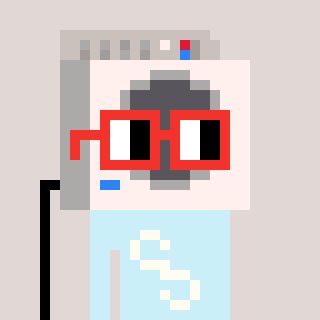
a pixel art character with square red glasses, a washing machine-shaped head and a cold-colored body on a warm background